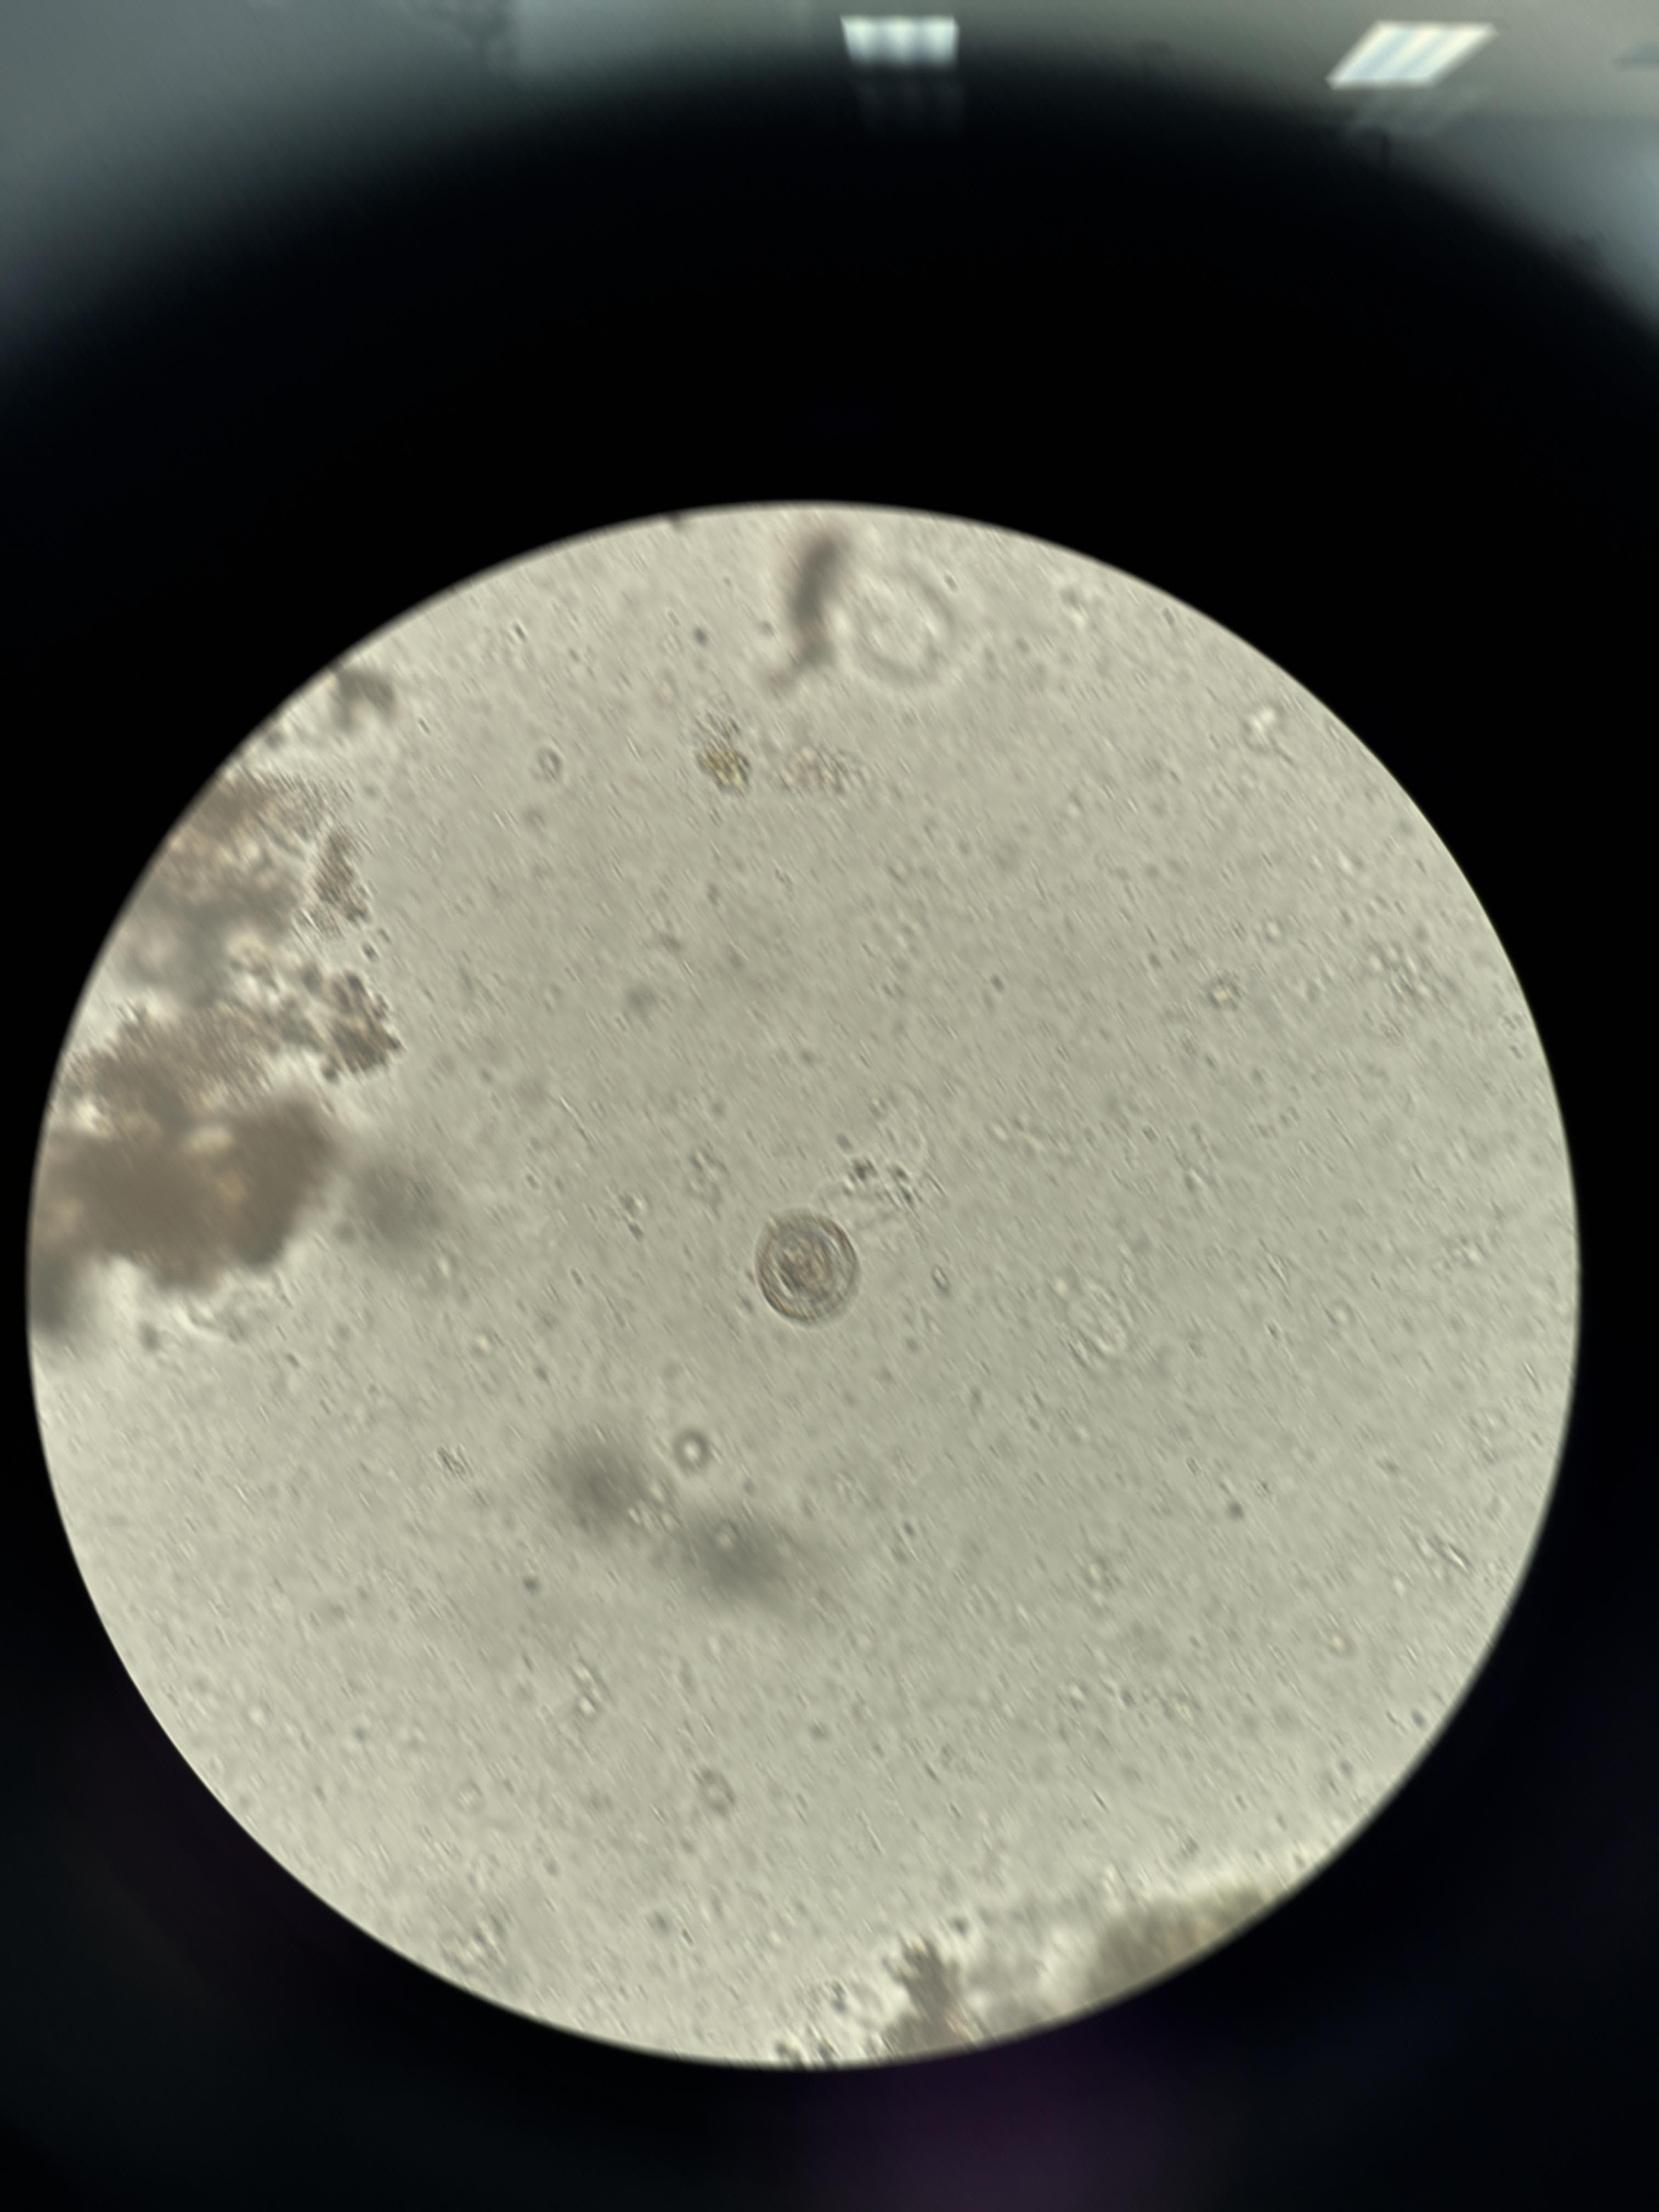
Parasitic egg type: Hymenolepis nana